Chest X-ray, PA view. Patient: 65 years old, sex F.
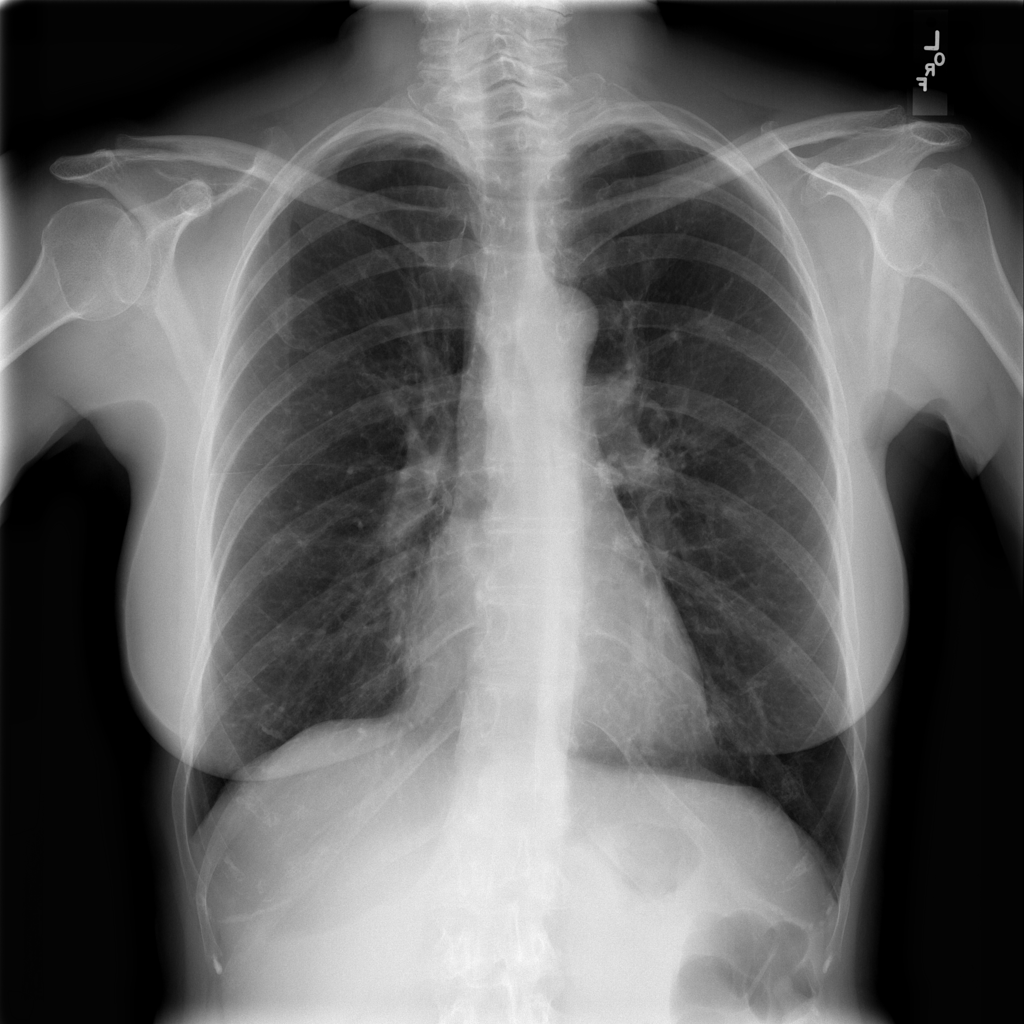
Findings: No Finding